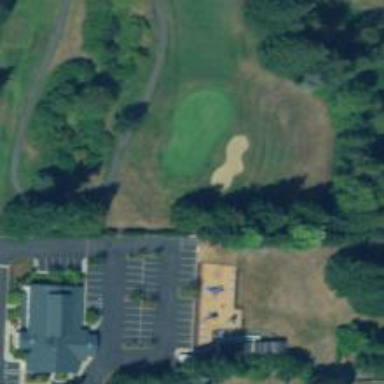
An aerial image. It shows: View of golf hole.